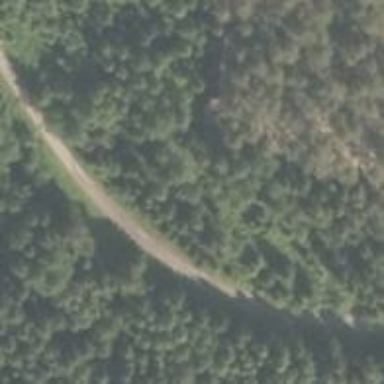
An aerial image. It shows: Service road with excellent trail visibility.